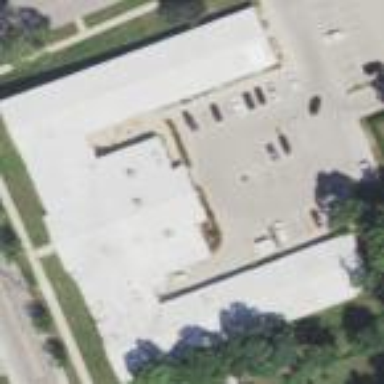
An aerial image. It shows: Nursing home building.